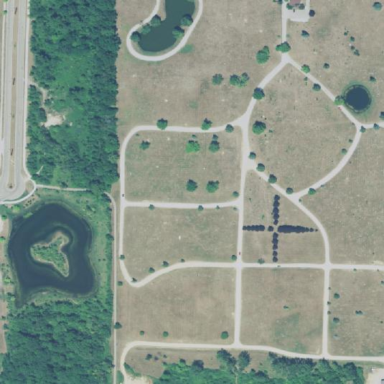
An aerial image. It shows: Cemetery.